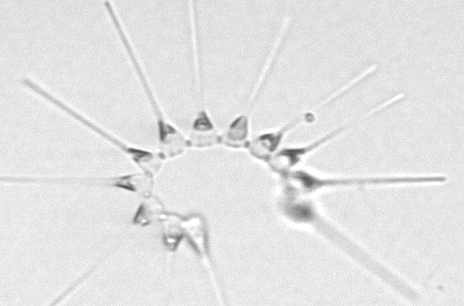
Label: Asterionellopsis_glacialis